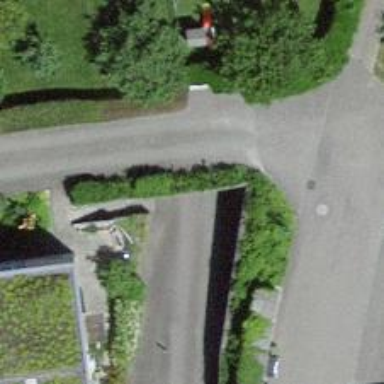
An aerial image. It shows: Parking entrance.